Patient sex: M
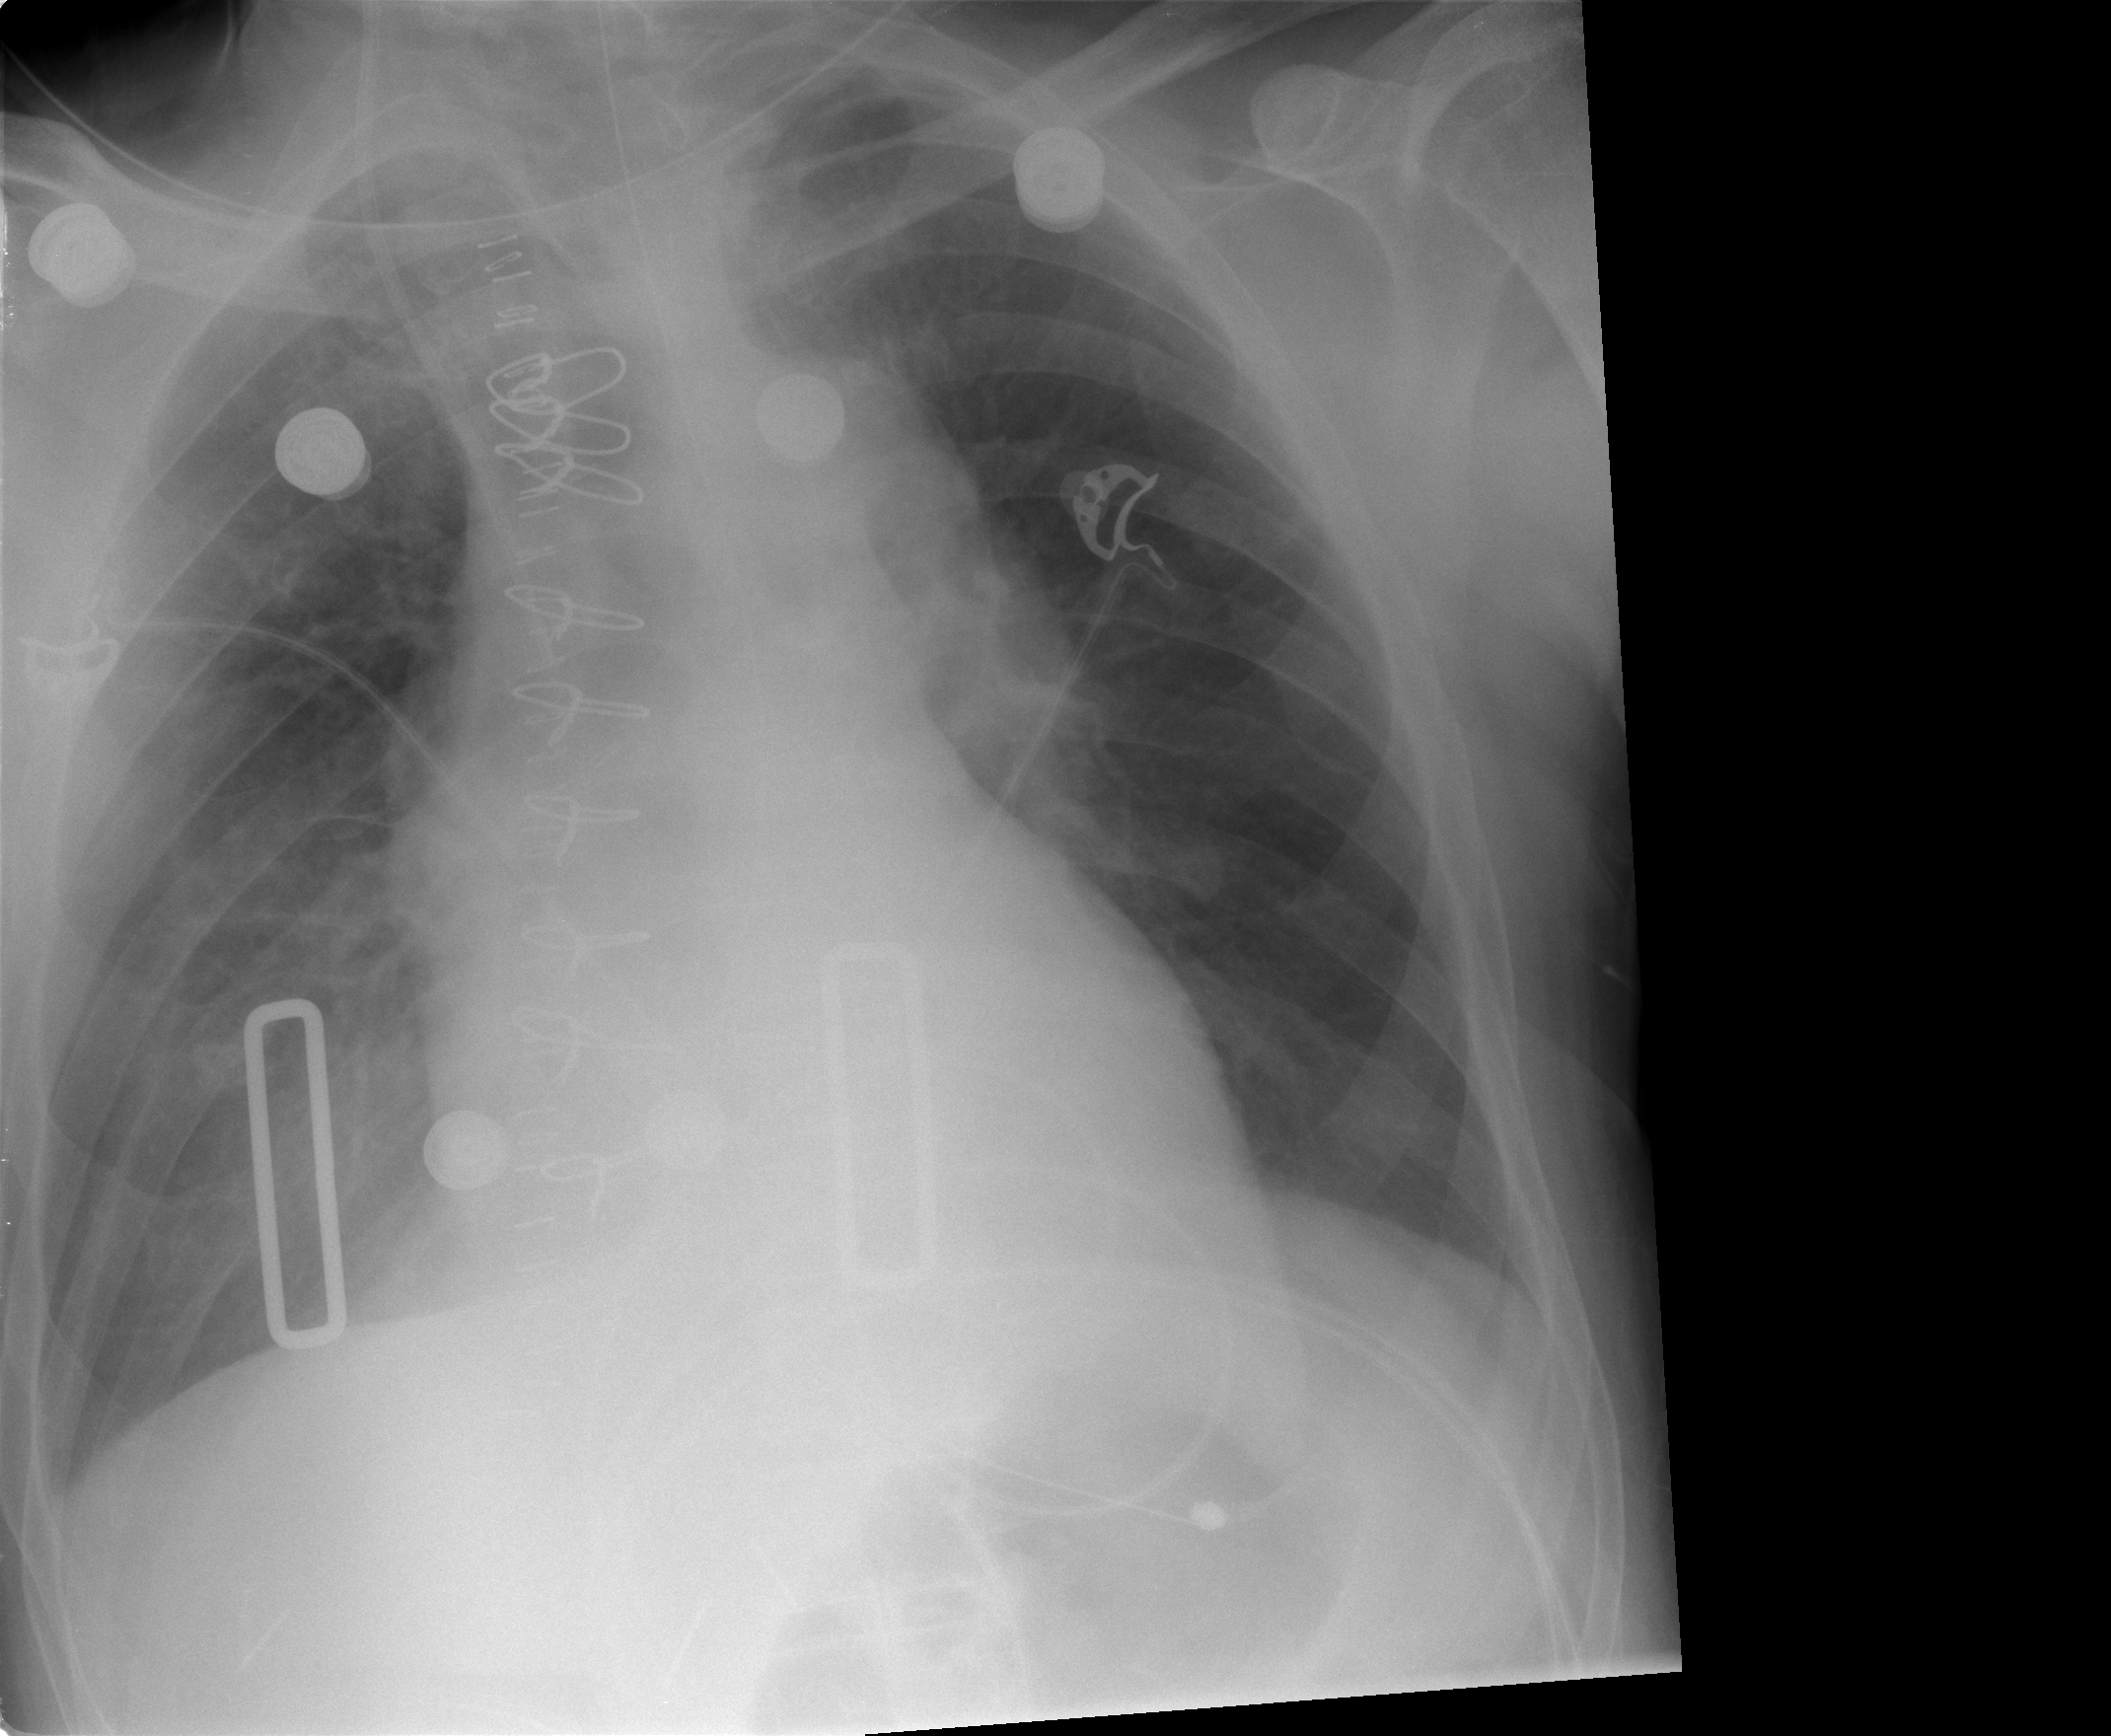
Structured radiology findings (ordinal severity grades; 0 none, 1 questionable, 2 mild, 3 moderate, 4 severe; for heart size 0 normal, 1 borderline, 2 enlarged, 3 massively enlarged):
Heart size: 2
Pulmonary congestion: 0
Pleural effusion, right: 2
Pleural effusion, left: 1
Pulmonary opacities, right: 0
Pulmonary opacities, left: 0
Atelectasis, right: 1
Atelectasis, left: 0